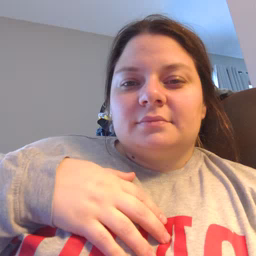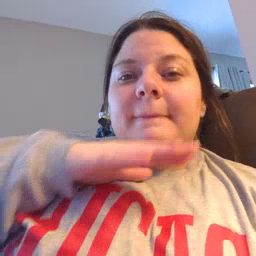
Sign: pig